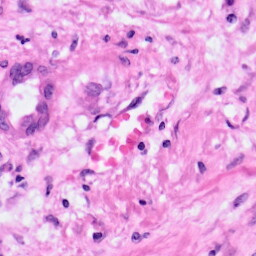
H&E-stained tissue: Pancreatic